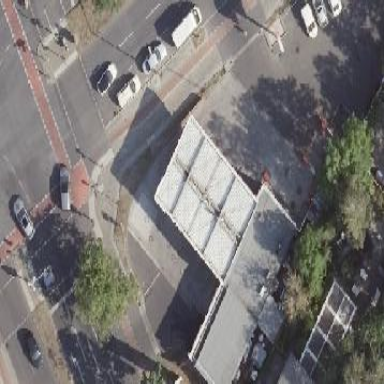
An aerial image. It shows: Retail establishment providing fuel services.